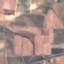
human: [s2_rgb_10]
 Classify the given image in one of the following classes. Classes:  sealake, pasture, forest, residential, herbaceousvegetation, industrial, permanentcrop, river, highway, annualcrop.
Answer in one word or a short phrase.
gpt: PermanentCrop